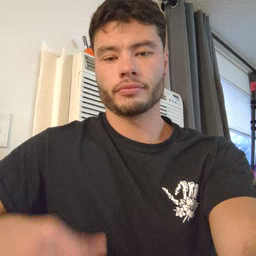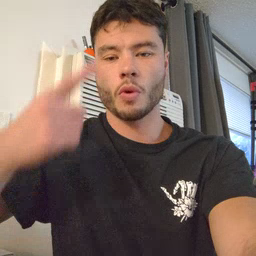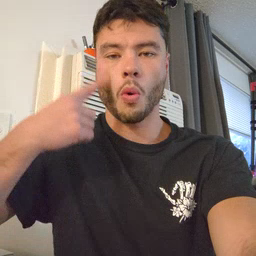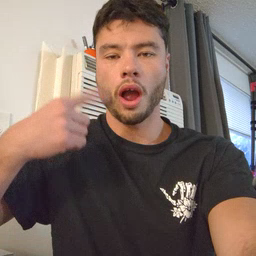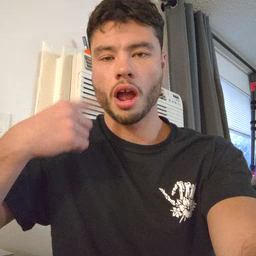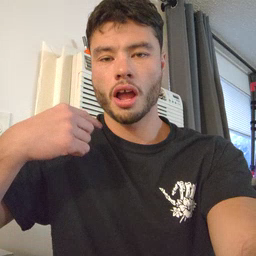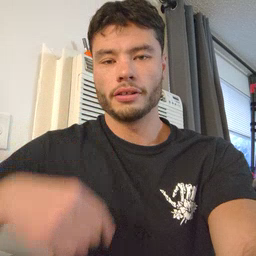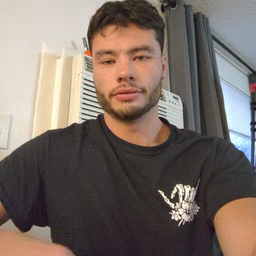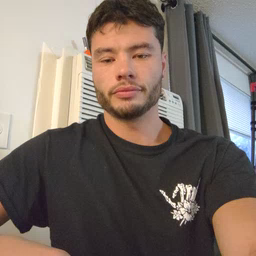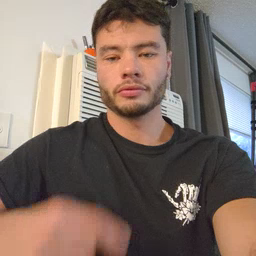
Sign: cry